Interaction volume radius: 5 \u00c5
Interaction volume height: 20 \u00c5
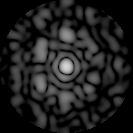
Disorder parameter: 0.632